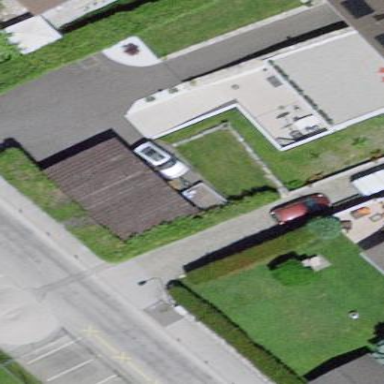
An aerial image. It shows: Shed building.